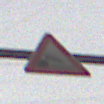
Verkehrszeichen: Ufer
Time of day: MorningAfternoon
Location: Outdoor (Urban)
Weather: Overcast
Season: NotSpecified
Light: Natural